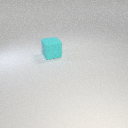
large cyan rubber cube